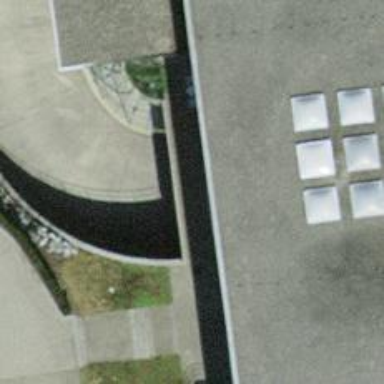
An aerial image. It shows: Parking entrance.